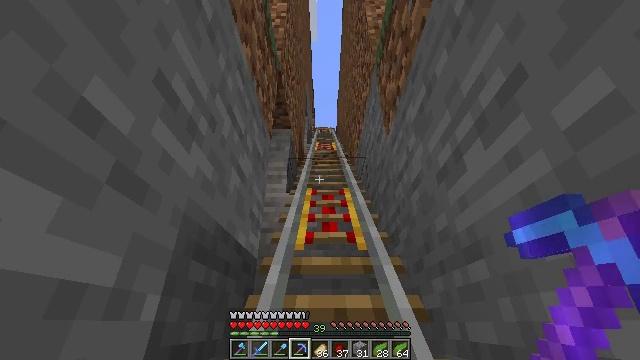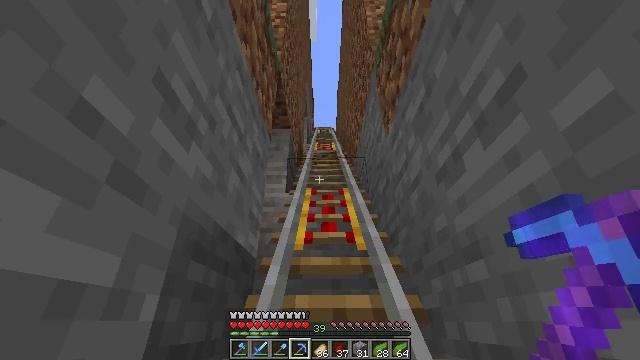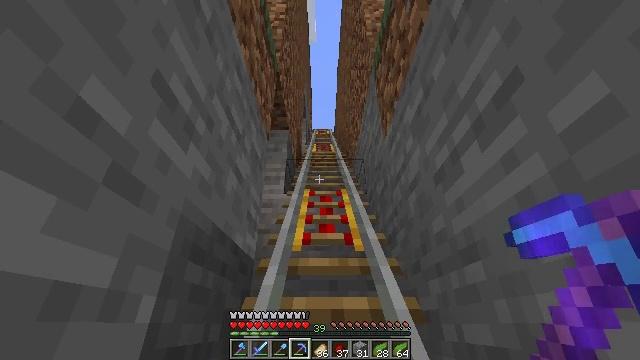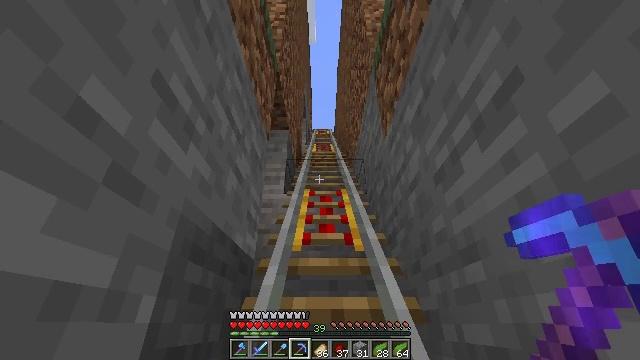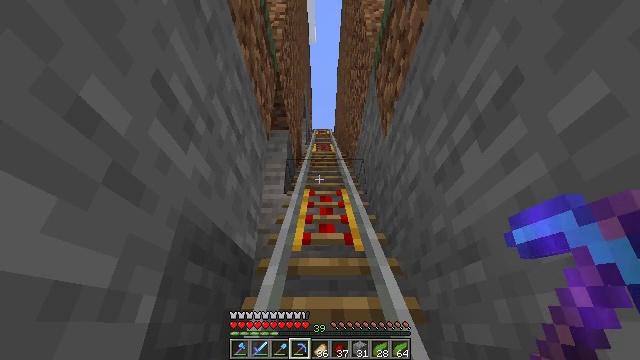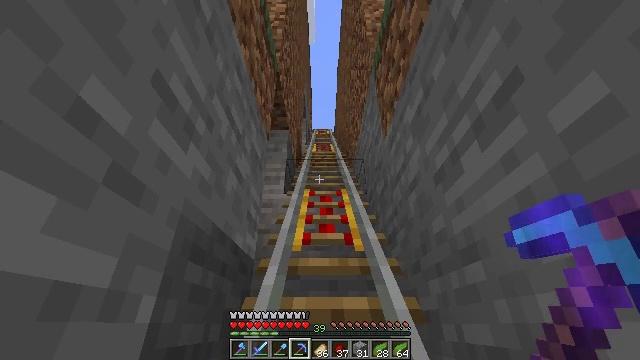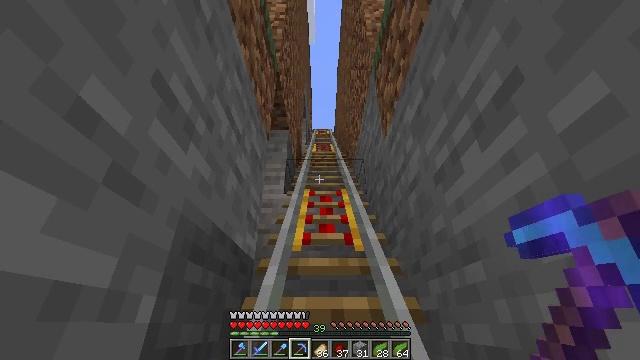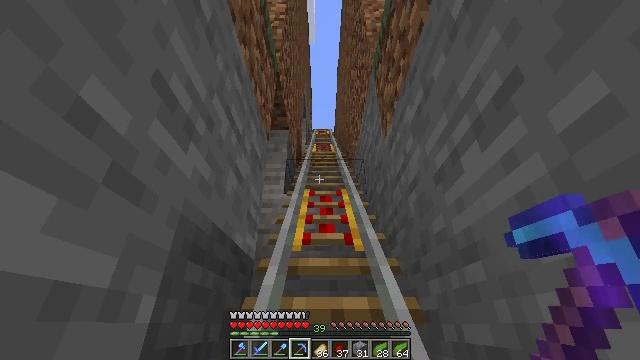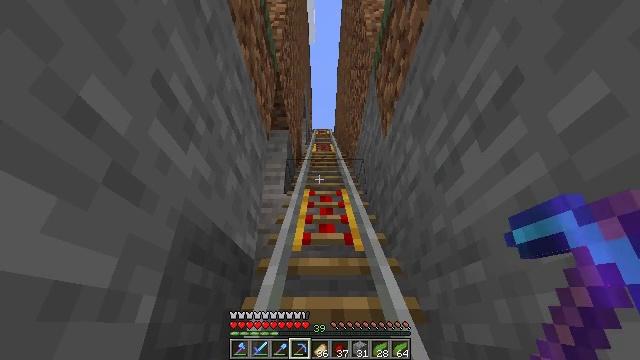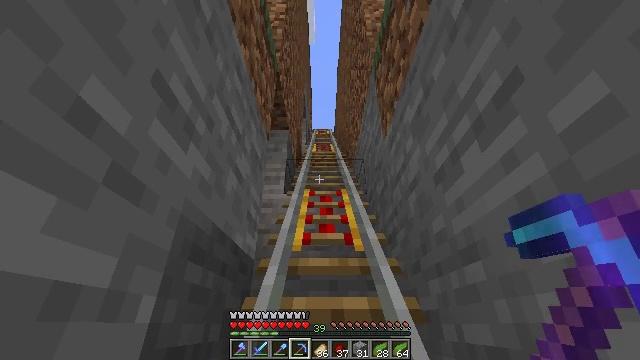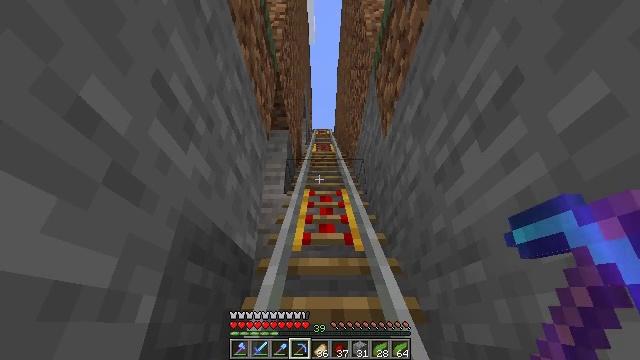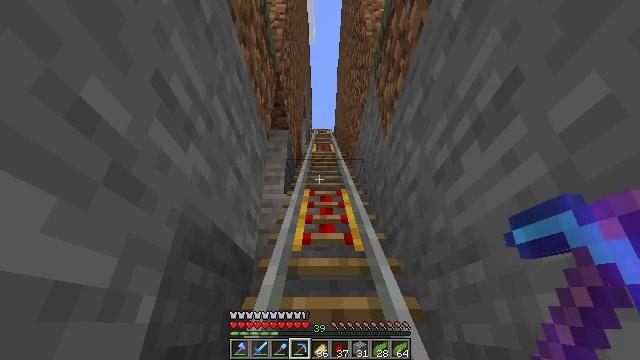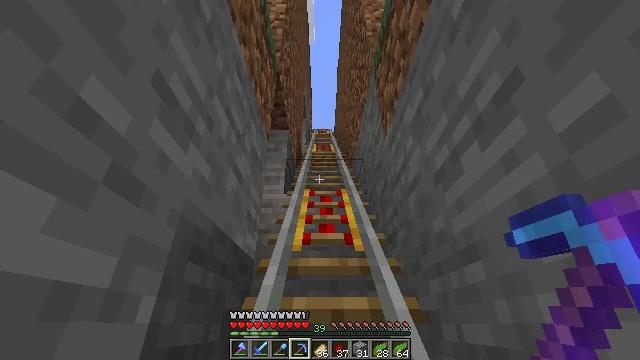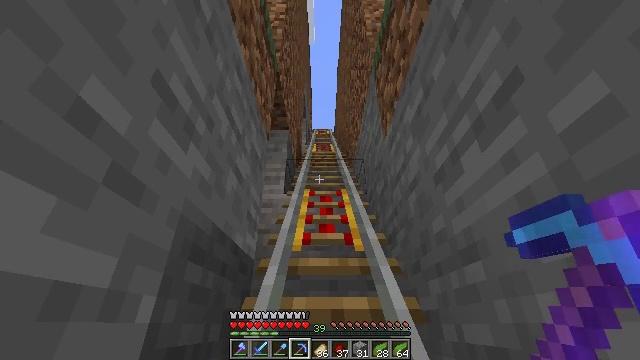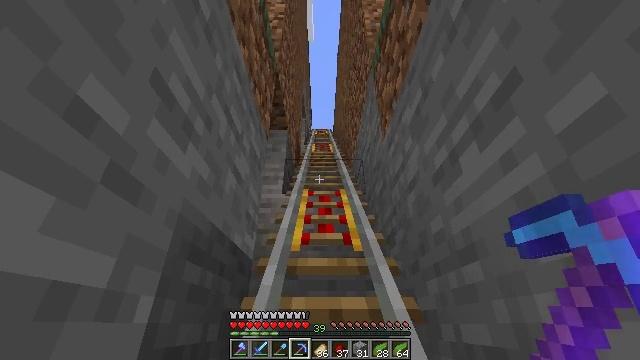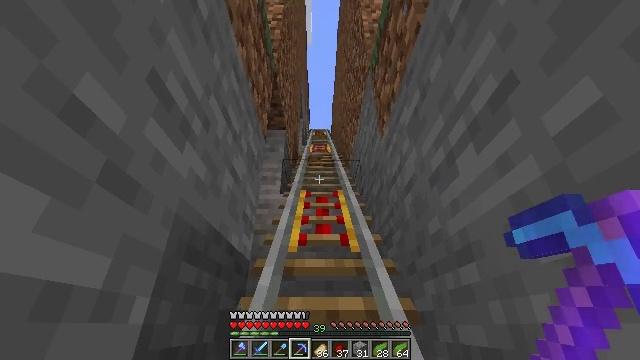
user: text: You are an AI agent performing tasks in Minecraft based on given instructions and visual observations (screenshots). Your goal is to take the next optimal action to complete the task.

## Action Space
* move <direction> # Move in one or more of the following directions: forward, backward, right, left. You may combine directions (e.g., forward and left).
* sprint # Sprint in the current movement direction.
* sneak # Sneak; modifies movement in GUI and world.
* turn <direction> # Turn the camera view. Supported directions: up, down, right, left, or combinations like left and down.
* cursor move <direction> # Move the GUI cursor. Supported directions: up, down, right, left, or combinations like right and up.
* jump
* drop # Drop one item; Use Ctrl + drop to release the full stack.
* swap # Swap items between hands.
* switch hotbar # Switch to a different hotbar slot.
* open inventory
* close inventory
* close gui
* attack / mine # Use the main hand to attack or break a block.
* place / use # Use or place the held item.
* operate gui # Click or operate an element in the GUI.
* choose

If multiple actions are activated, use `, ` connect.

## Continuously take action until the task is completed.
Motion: motion action
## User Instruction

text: Get the hopper into inventory.
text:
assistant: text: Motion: no_op
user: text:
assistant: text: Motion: no_op
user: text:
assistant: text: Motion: no_op
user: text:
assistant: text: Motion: no_op
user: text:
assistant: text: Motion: no_op
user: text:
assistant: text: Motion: no_op
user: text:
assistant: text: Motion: no_op
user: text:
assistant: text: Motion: no_op
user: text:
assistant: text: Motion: no_op
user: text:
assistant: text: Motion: no_op
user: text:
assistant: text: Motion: no_op
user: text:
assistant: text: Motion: no_op
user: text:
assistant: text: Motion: no_op
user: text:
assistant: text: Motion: no_op
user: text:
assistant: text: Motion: no_op
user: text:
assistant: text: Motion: no_op
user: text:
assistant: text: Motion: no_op
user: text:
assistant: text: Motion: no_op
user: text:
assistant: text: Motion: no_op
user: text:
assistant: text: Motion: no_op
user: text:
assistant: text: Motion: no_op
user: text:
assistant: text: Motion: no_op
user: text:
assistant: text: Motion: no_op
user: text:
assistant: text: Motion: no_op
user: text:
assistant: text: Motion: no_op
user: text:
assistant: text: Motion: no_op
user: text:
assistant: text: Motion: no_op
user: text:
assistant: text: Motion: no_op
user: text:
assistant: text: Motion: no_op
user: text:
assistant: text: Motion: no_op